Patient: sex F, age 56
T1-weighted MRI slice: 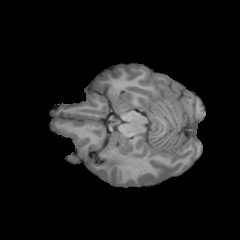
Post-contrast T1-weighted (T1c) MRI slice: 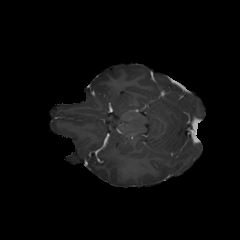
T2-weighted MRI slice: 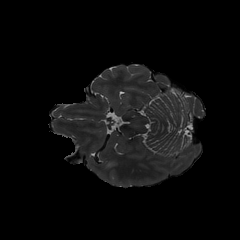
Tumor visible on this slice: yes
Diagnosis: Glioblastoma, IDH-wildtype
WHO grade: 4